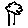
Label: tree